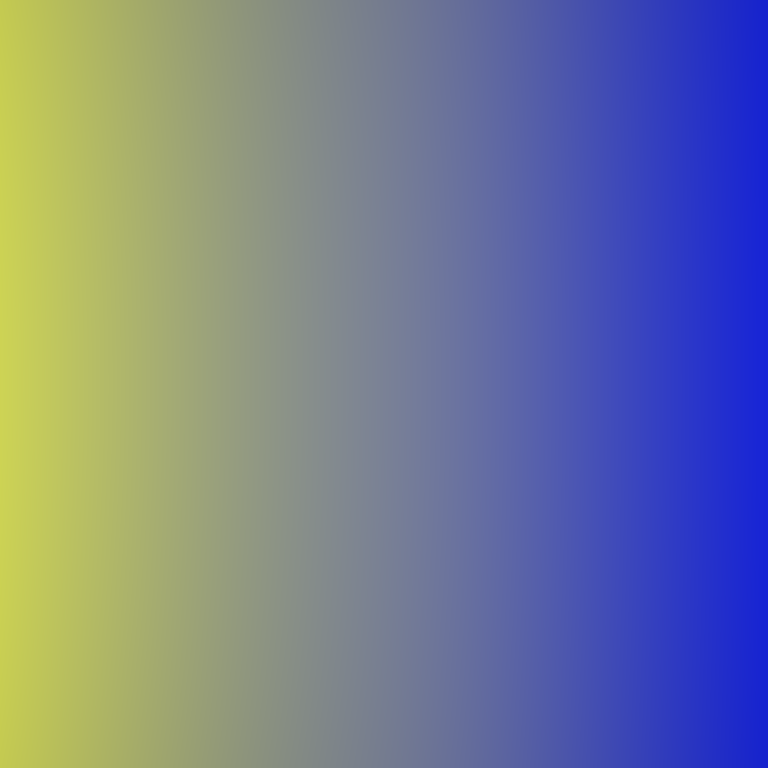
Abstract light effect, smooth gradient from yellow to blue, calm atmosphere, soft blend, no room, no furniture, no objects.